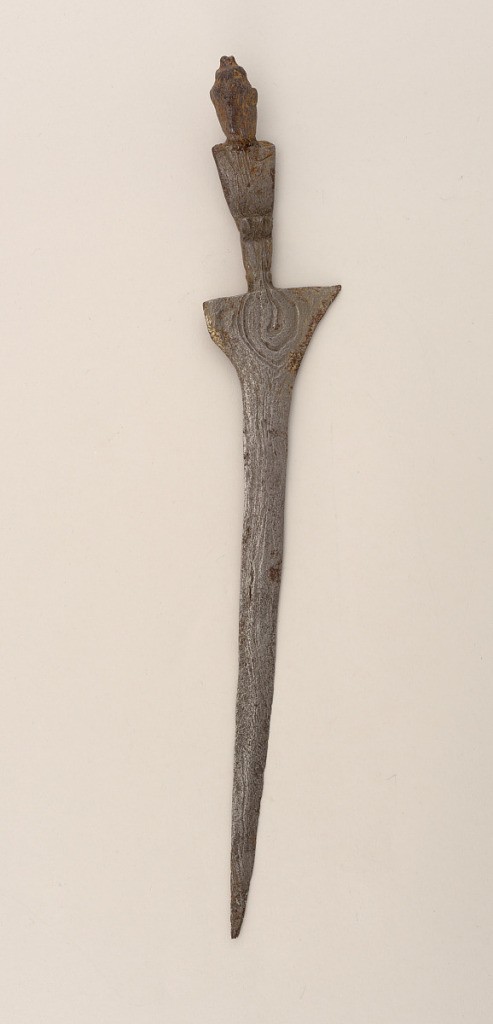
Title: Ceremonial Knife or Kris
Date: possibly 800–1000
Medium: steel
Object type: knife
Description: Knife in integral form of flat tapered pointed blade, flaring toward sharp shoulder, handle with plinth and stylized figure. Grain pattern in steel overall.